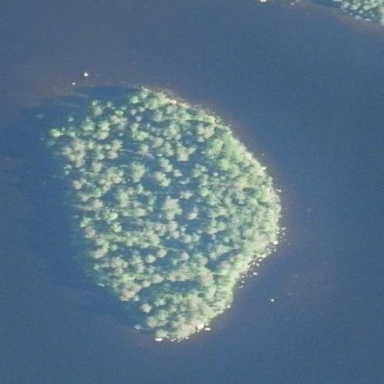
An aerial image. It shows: Islet surrounded by woodland.